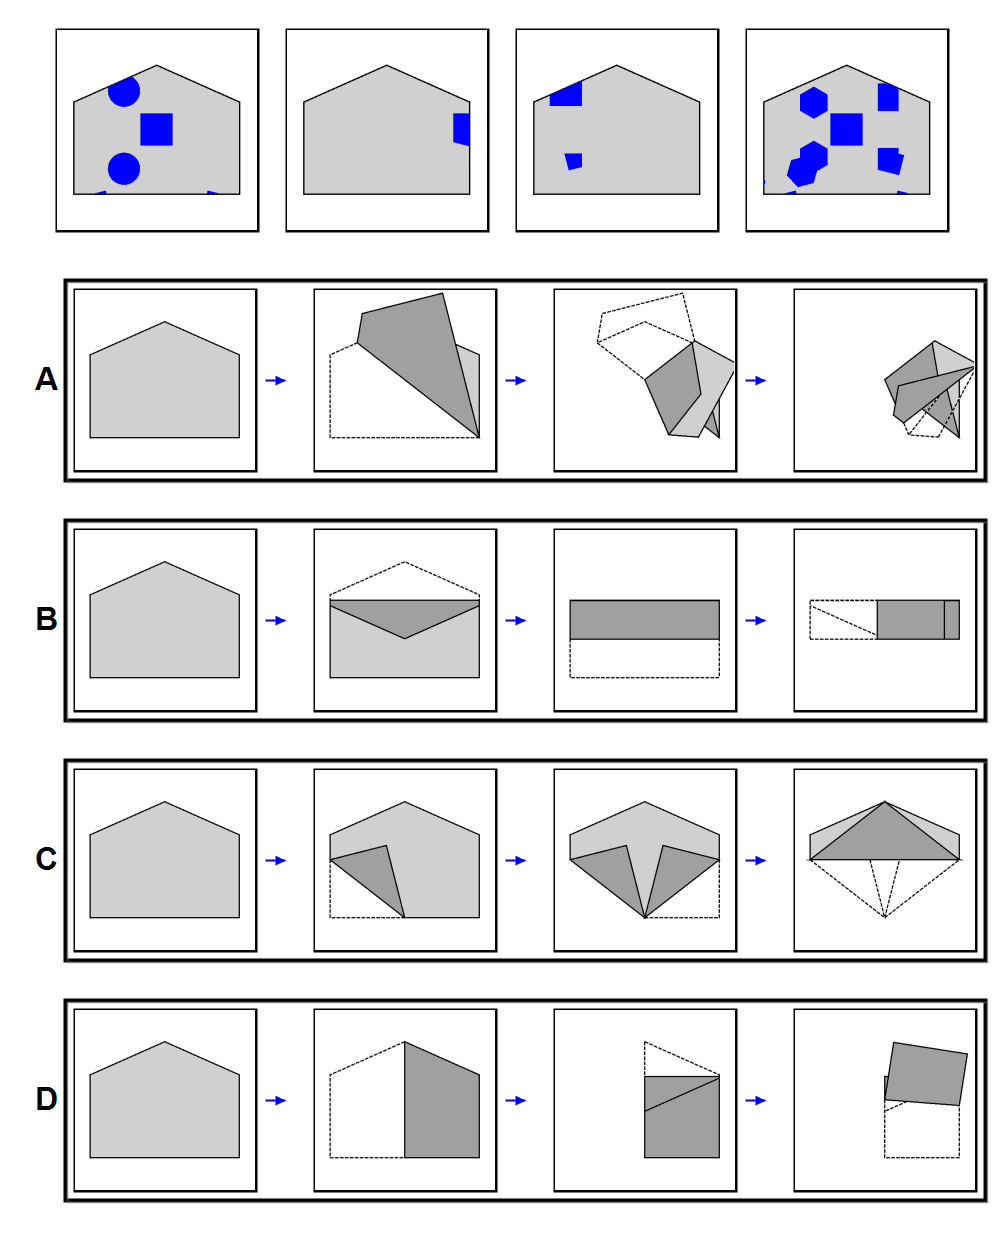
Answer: C